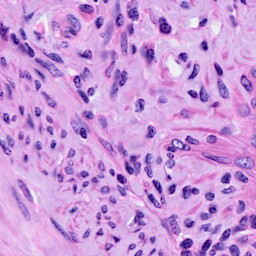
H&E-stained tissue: Cervix